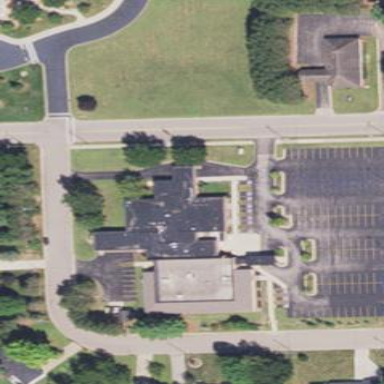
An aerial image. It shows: Clinic building offering healthcare services.